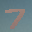
Label: 7